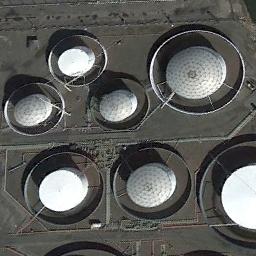
Label: storage tanks